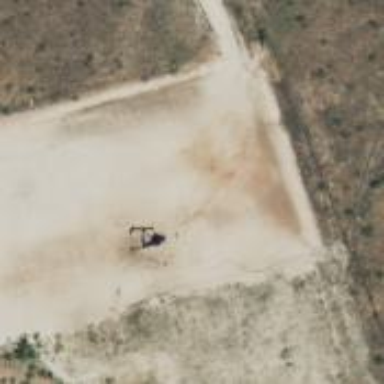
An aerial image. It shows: Petroleum well.